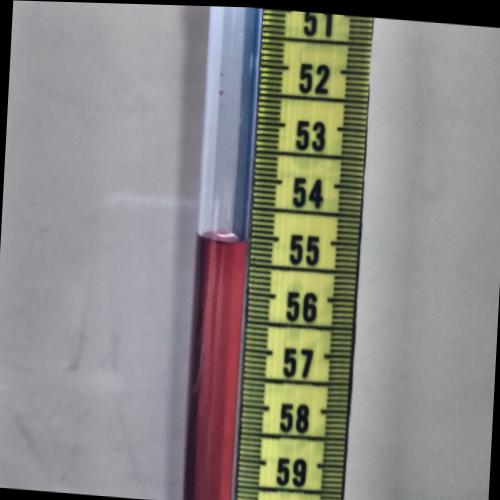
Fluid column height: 55.1 cm